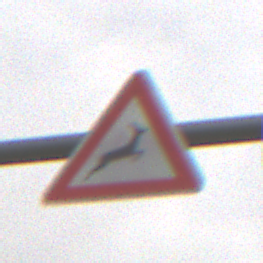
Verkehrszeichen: WildwechselLinks
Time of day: MorningAfternoon
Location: Outdoor (Suburban)
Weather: Overcast
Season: NotSpecified
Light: Natural